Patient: sex M, age 47
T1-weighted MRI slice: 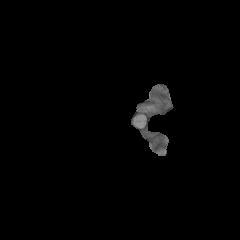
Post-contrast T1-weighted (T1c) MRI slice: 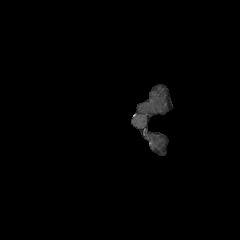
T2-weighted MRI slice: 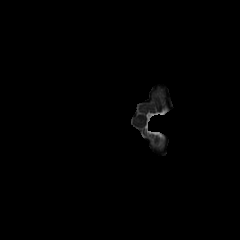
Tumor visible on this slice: no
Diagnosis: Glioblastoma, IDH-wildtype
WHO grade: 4